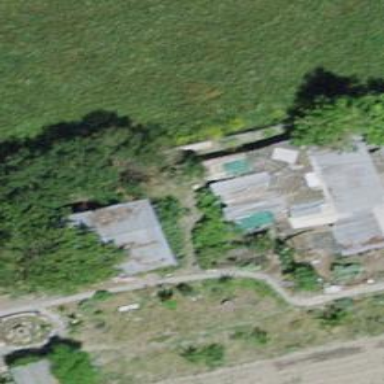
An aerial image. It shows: Shed.